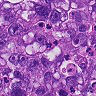
Metastatic tissue present: yes